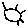
Label: sun